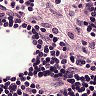
Metastatic tissue present: no